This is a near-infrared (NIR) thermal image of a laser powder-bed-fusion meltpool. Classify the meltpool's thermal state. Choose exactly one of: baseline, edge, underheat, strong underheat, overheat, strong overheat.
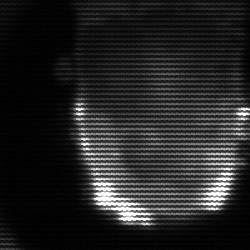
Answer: baseline